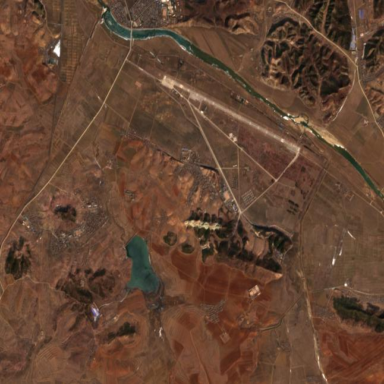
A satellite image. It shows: Military airfield located within larger aerodrome area.